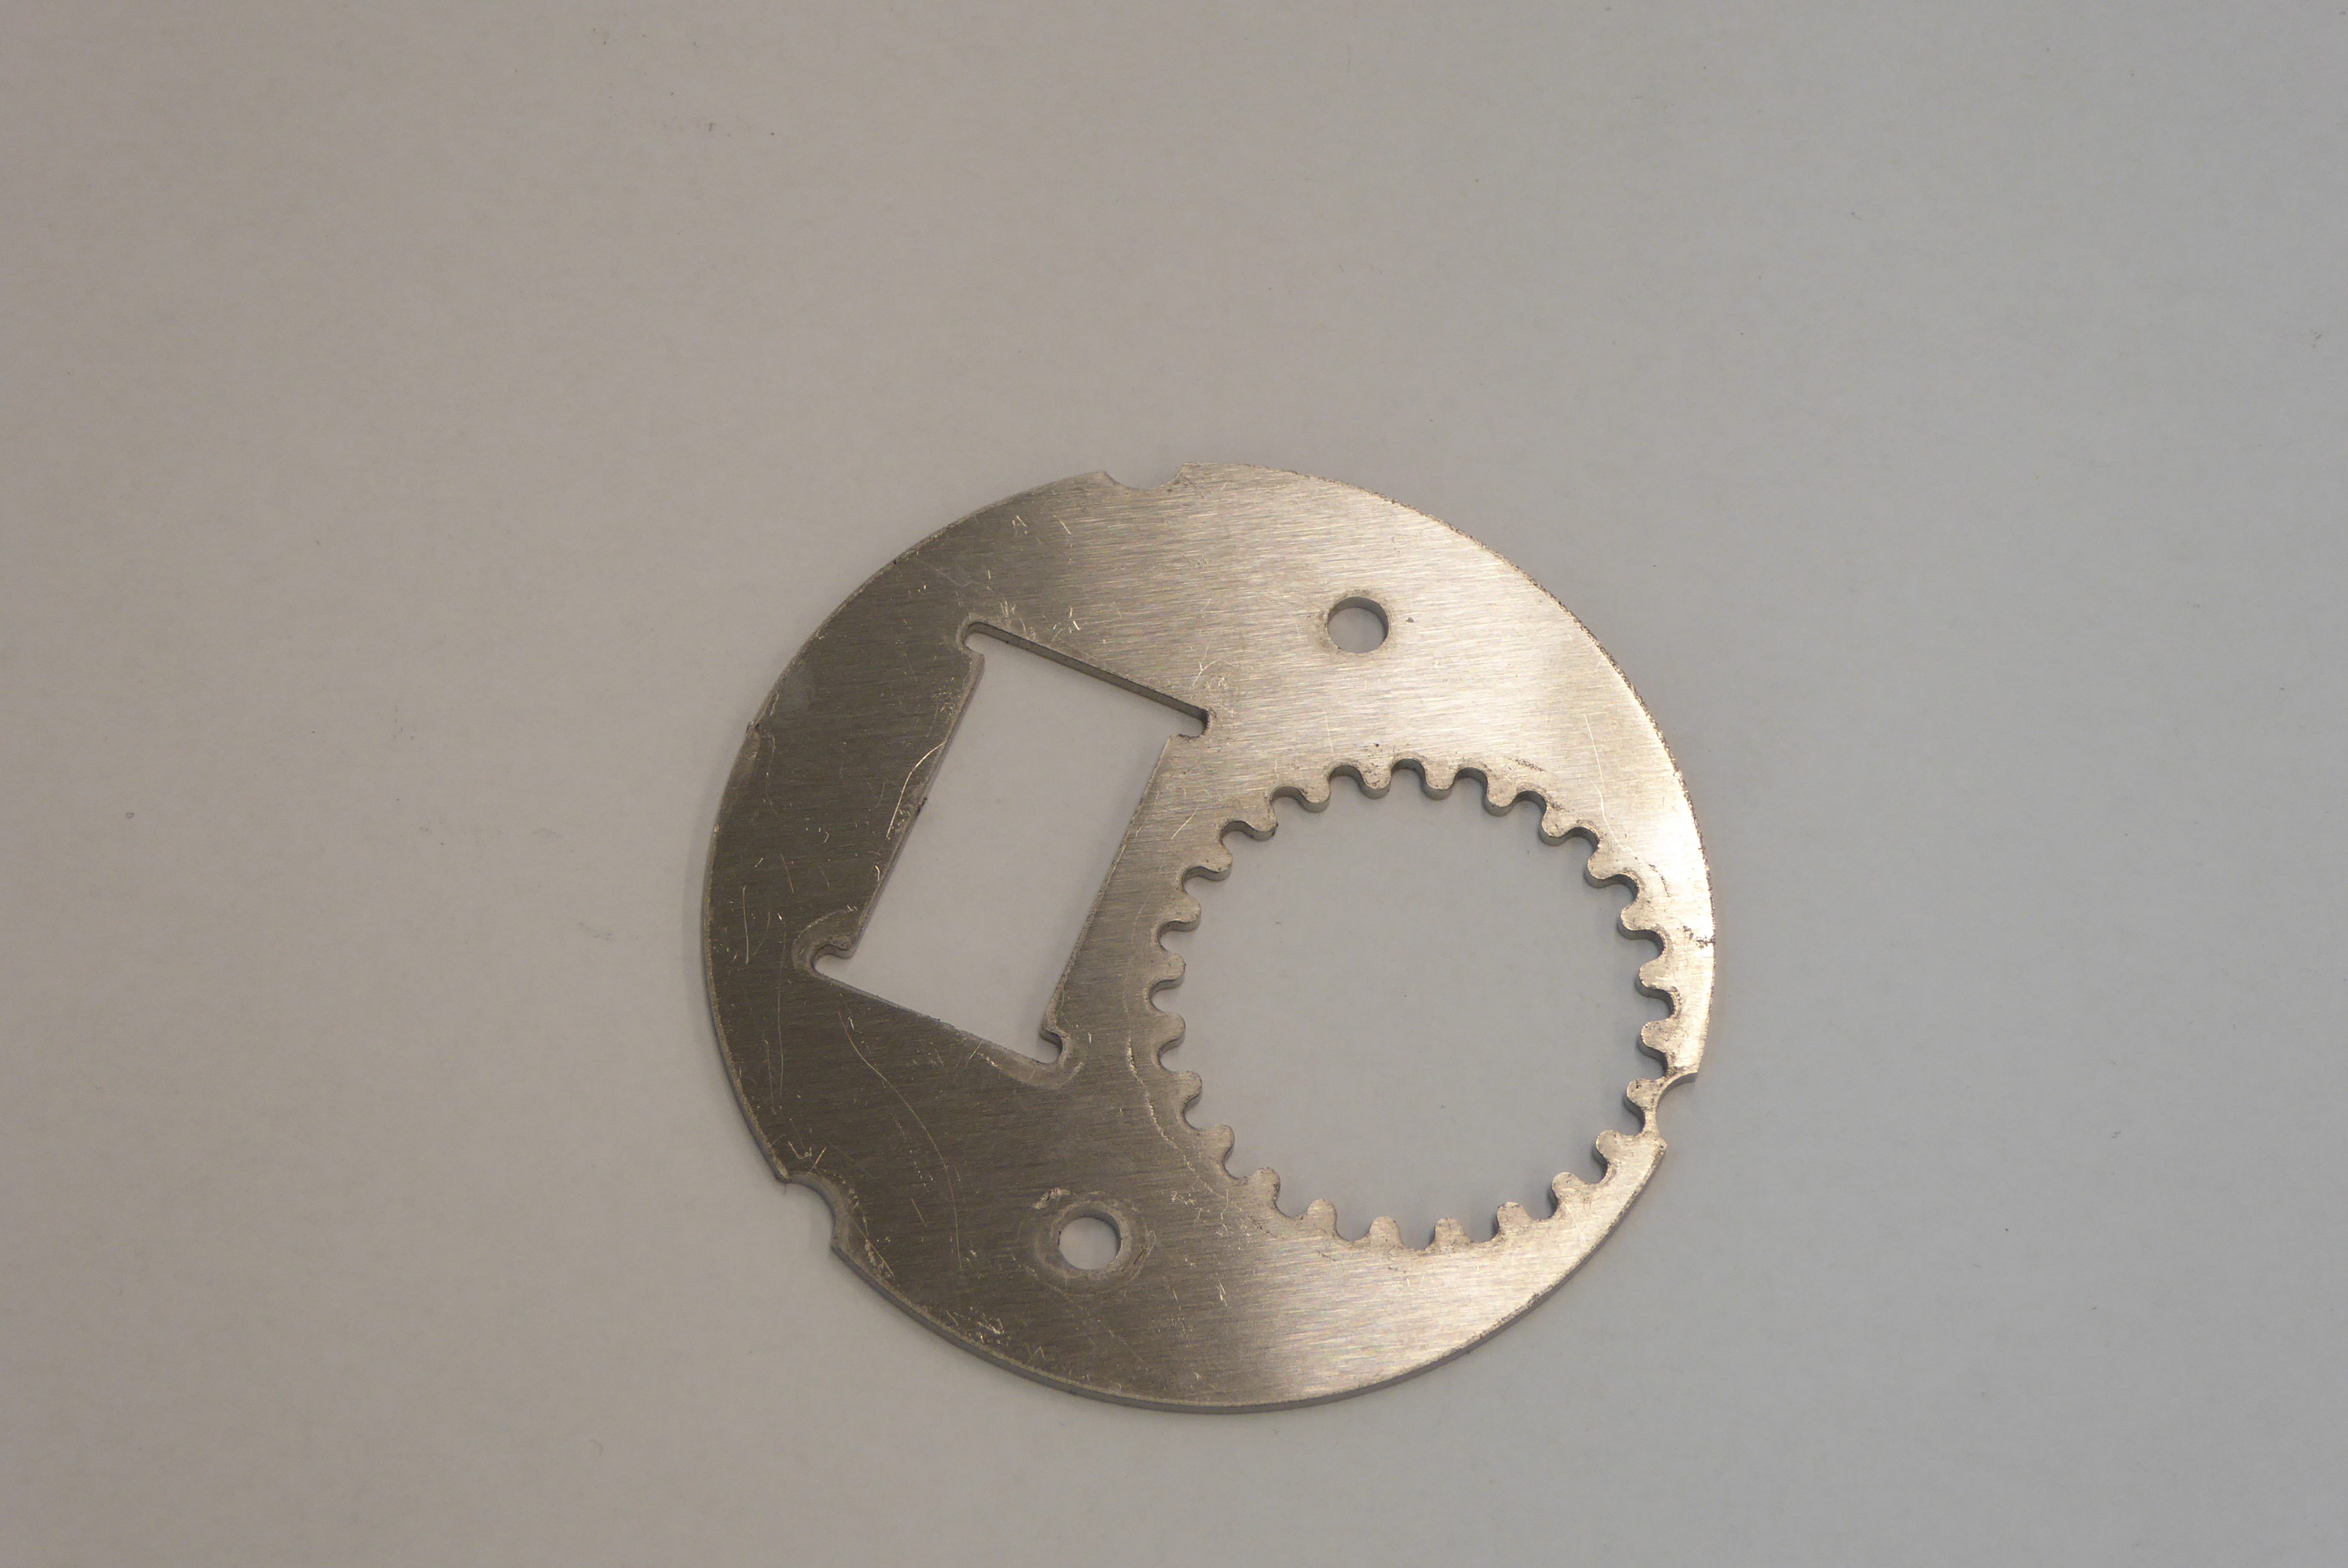
Label: Bottle Opener - Inlay